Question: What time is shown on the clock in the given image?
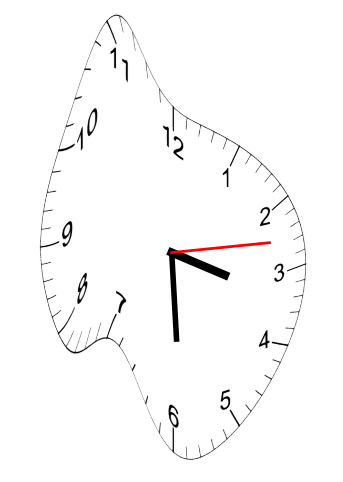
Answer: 03:29:13